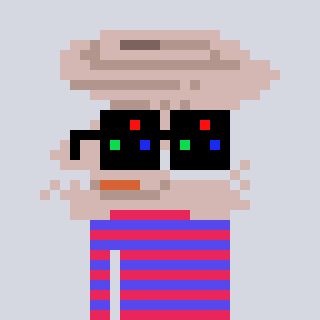
a pixel art character with square black sunglasses, a tornado-shaped head and a computerblue-colored body on a cool background